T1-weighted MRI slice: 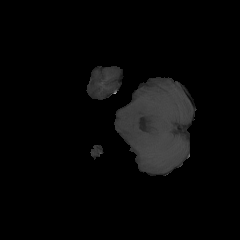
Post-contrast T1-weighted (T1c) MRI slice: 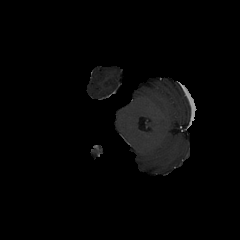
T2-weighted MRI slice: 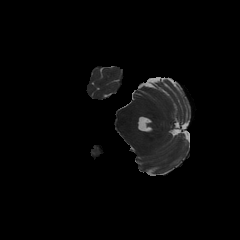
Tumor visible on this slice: no